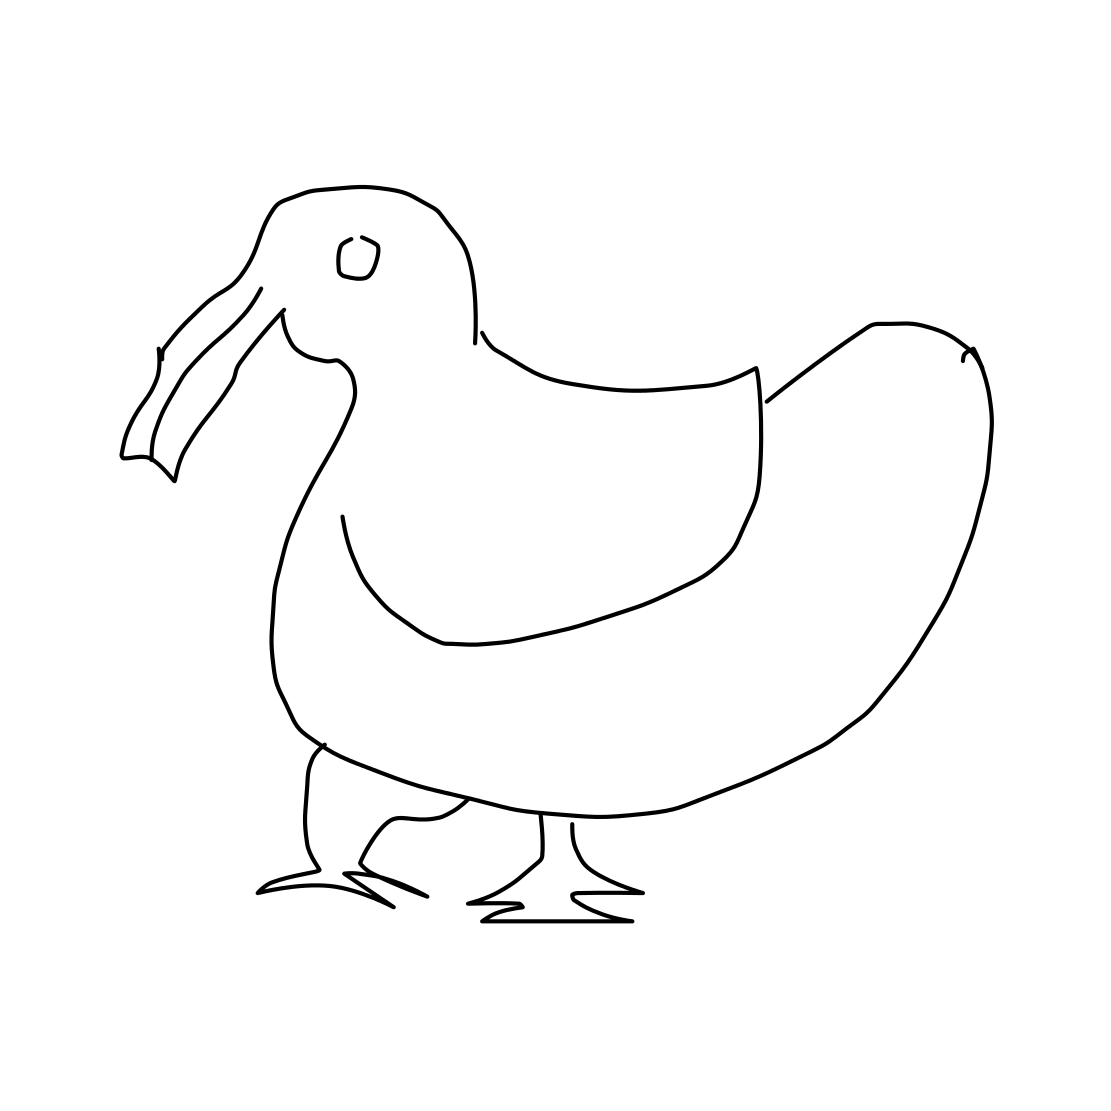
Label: duck